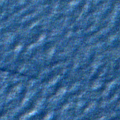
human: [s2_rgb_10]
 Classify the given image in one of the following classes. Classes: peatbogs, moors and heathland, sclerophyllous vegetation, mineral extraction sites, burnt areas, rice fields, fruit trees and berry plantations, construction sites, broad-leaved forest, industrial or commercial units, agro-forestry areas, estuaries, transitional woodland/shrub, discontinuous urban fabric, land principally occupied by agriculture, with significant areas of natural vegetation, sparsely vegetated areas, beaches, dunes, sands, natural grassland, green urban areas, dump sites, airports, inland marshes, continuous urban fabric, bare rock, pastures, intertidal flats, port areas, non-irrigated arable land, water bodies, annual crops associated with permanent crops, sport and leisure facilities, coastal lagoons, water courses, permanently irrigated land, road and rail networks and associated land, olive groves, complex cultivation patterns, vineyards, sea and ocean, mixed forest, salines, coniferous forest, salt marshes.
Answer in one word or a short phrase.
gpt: sea and ocean